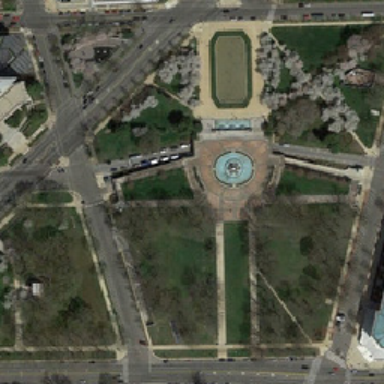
There are many roads around the square .